高三 · 解析几何
如图, 求直线 $y=2 x+3$ 与抛物线 $y=x^{2}$ 所围成的图形的面积.

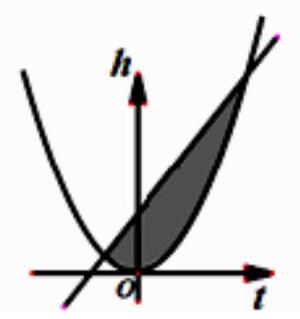
答案:  $\left\{\begin{array}{c}y=2 x+3 \ y=x^{2}\end{array} \Rightarrow x=-1ight.$ 或 $x=3$,$	herefore S=\int_{-1}^{3}\left(2 x+3-x^{2}ight) d x=\left.\left(x^{2}+3 x-\frac{1}{3} x^{3}ight)ight|_{-1} ^{3}=\frac{32}{3}$;【分析】通过求交点坐标确定积分上下限, 利用微积分基本定理即可求出所围图形的面积.